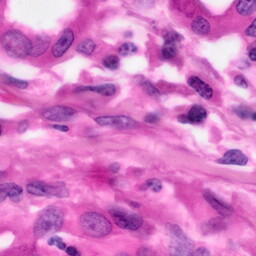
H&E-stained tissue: Pancreatic